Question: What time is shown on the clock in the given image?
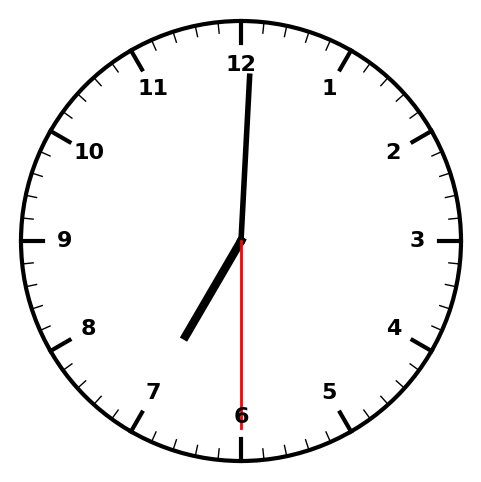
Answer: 07:00:30